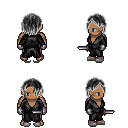
a pixel art fantasy rpg character, male body template, human, dark skin, gray robe, gold greaves, gray bangs hairstyle, metal gloves, white slippers, dagger, four views (front, back, left, right), 2x2 character sprite sheet, small pixel art, hard edges, no anti-aliasing